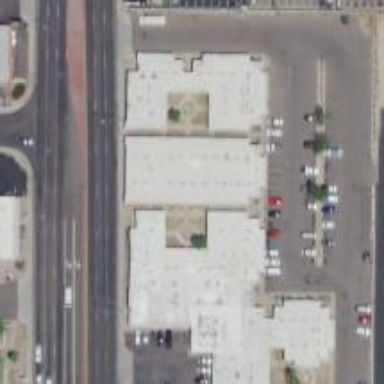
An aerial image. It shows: Healthcare clinic.